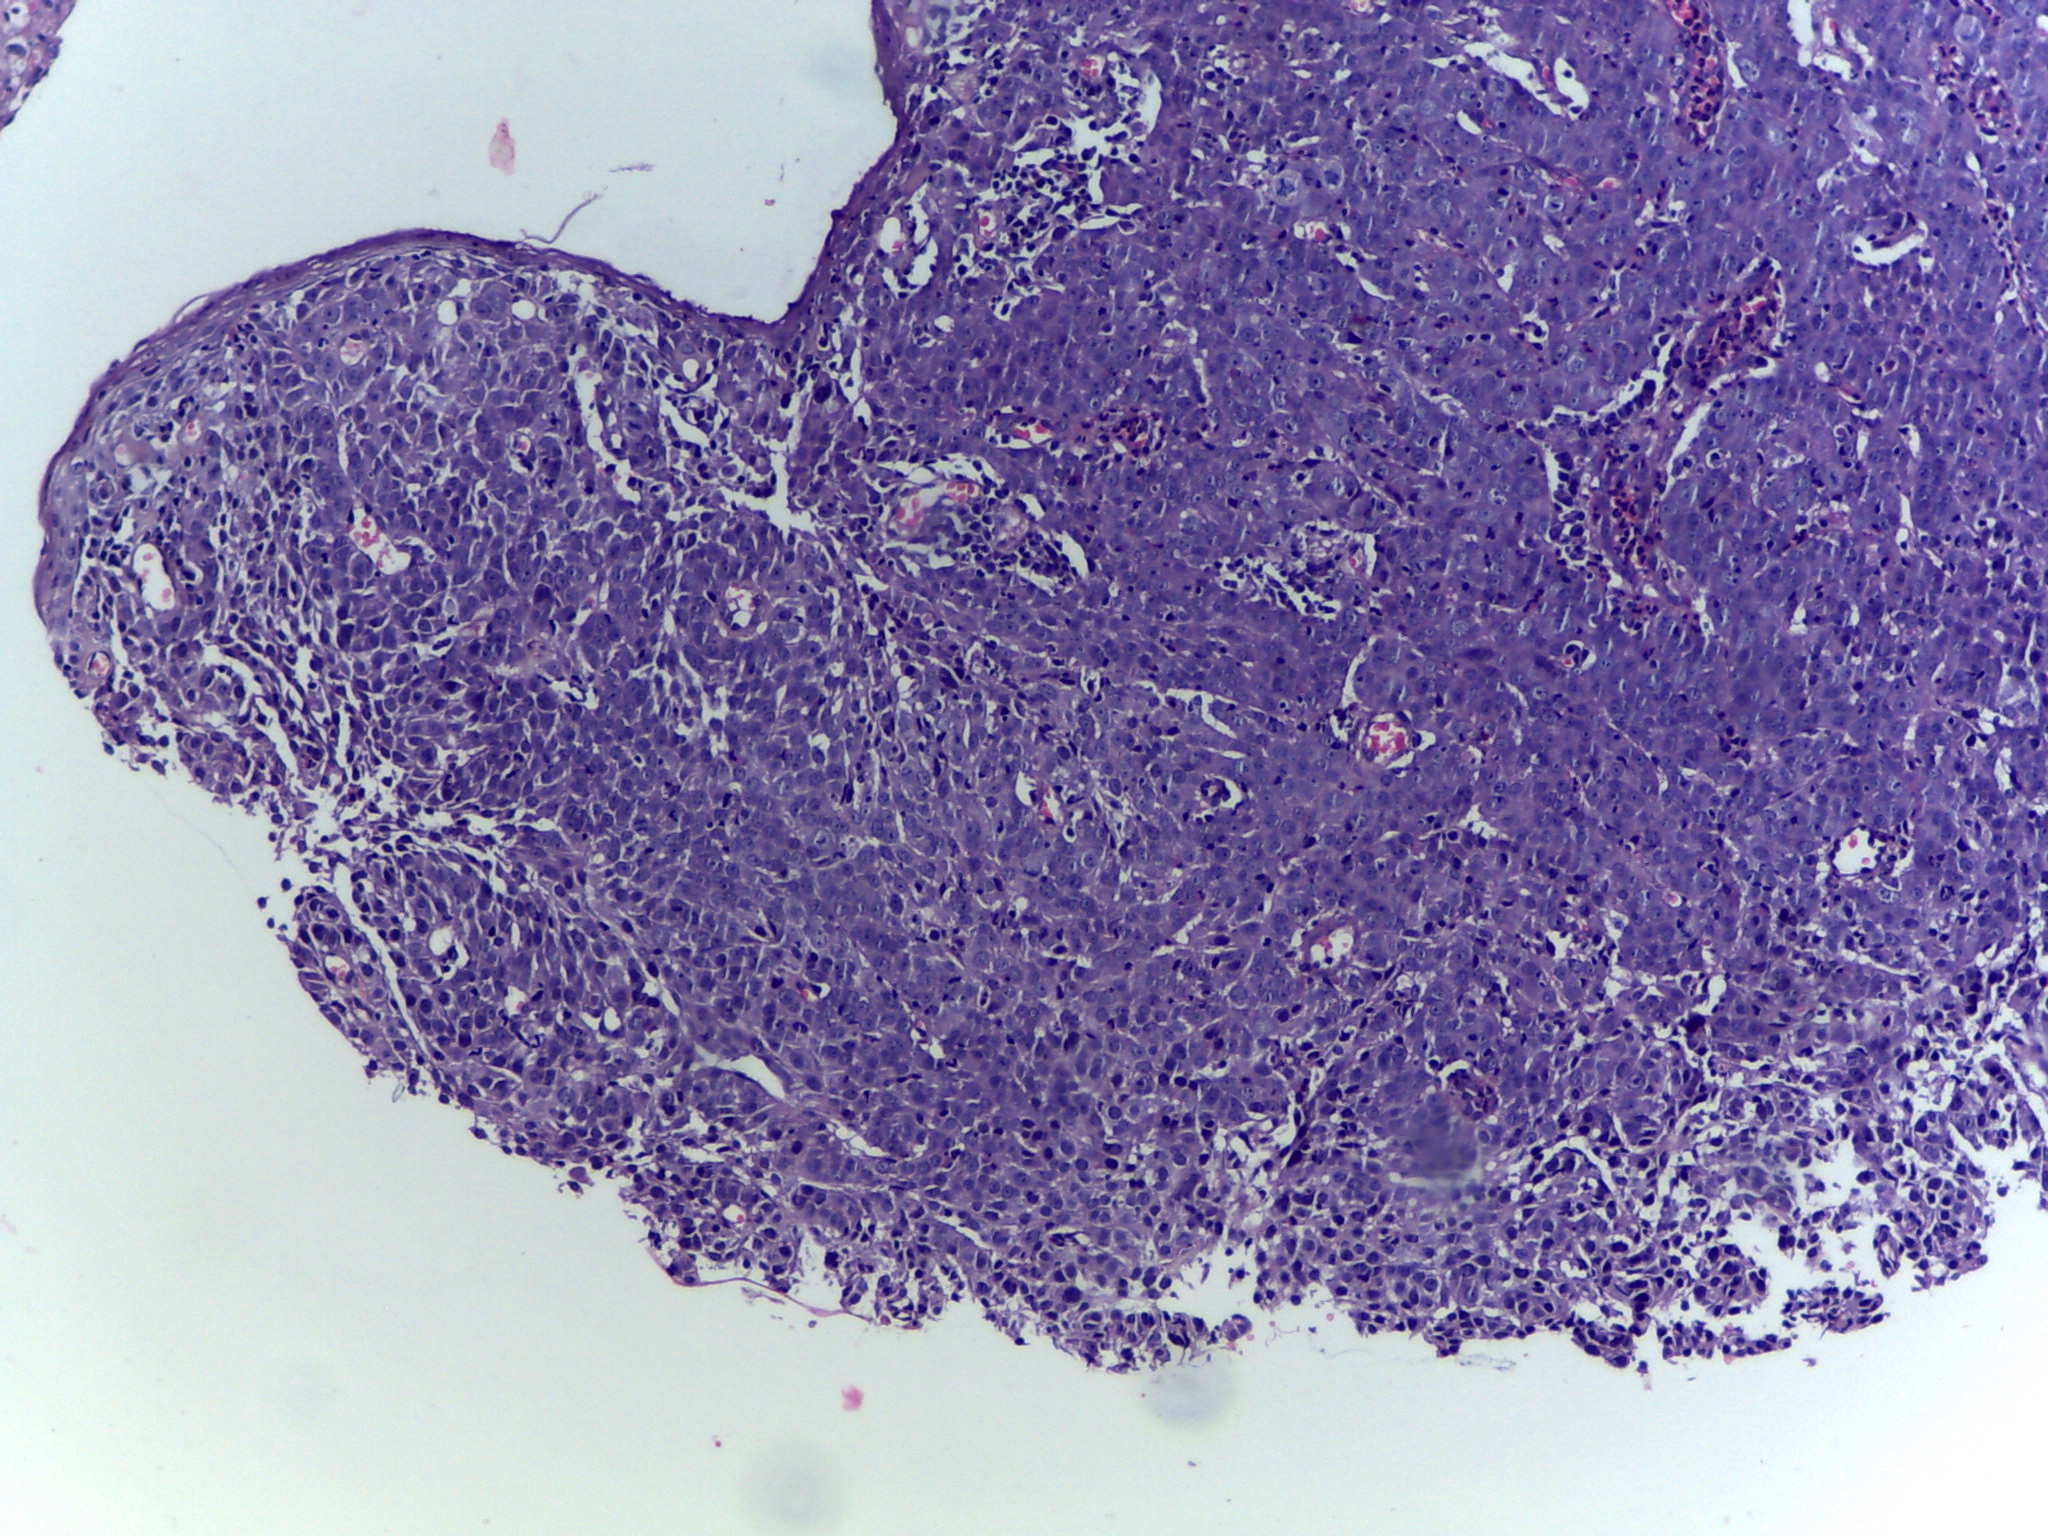
Diagnosis: OSCC